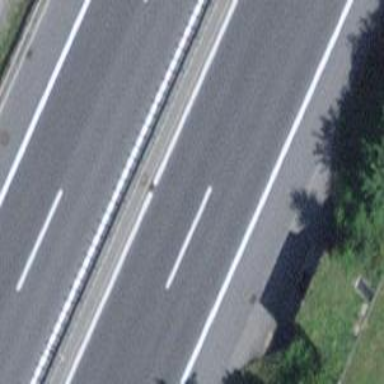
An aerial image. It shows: Trunk highway.